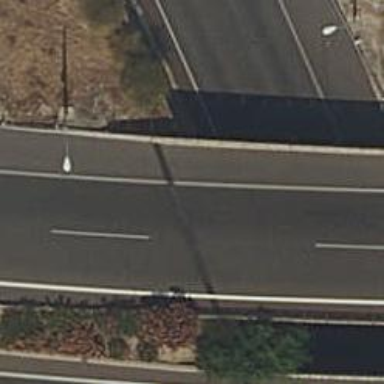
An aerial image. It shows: Bridge over motorway.